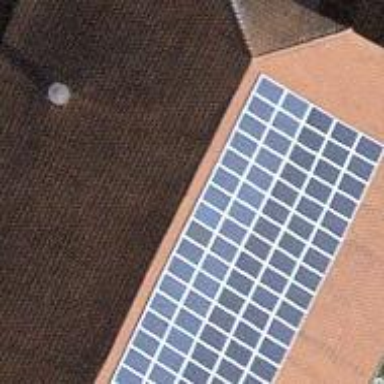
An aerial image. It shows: Solar power generator.